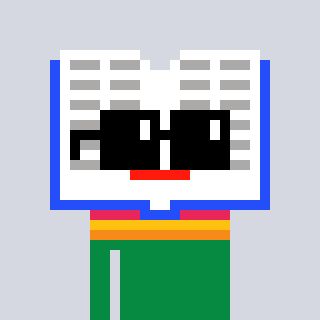
a pixel art character with square black sunglasses, a dictionary-shaped head and a green-colored body on a cool background